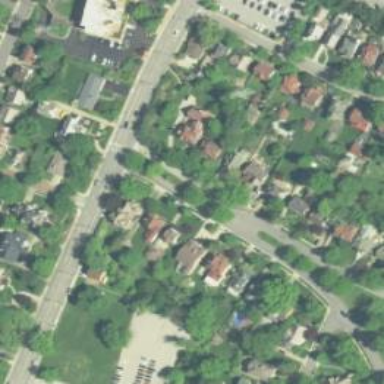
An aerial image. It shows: Neighborhood.